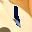
Label: 1